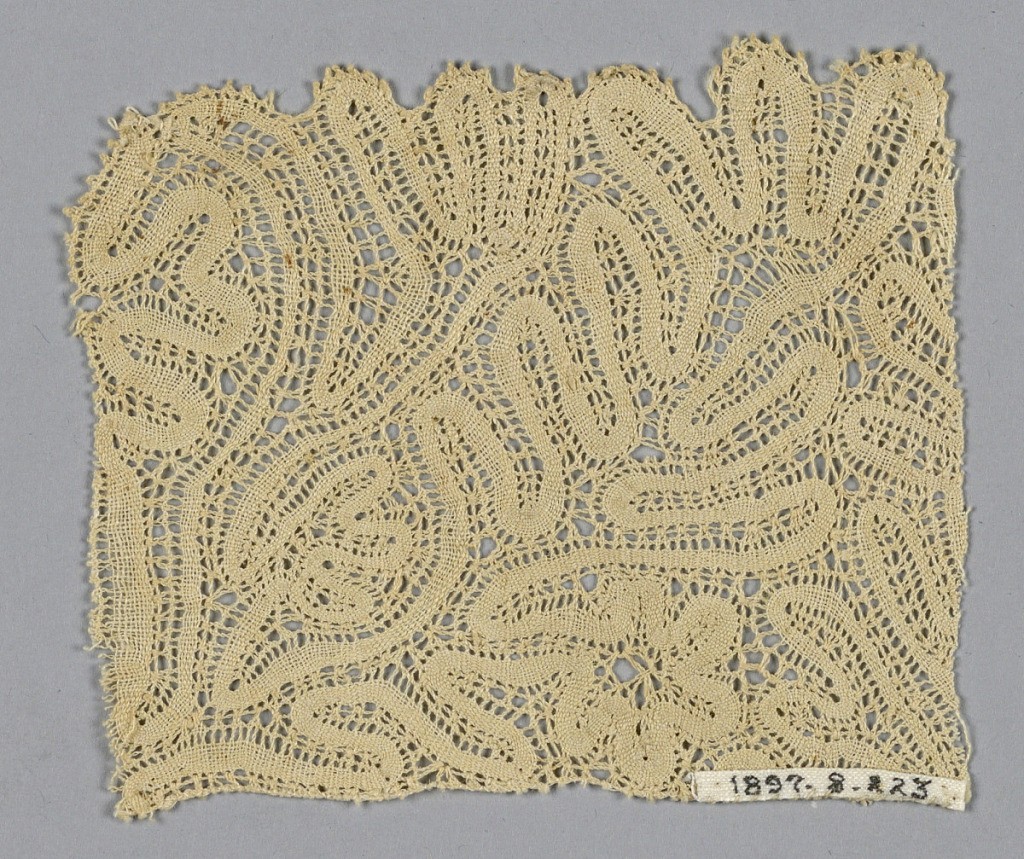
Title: Fragment
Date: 17th century
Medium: linen Technique: bobbin lace (continuous tape with connections)
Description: Fragment with a wavy, ribbon-like, floral design.